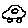
Label: car